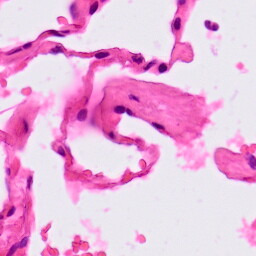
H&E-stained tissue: Lung